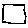
Label: square